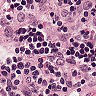
Metastatic tissue present: no